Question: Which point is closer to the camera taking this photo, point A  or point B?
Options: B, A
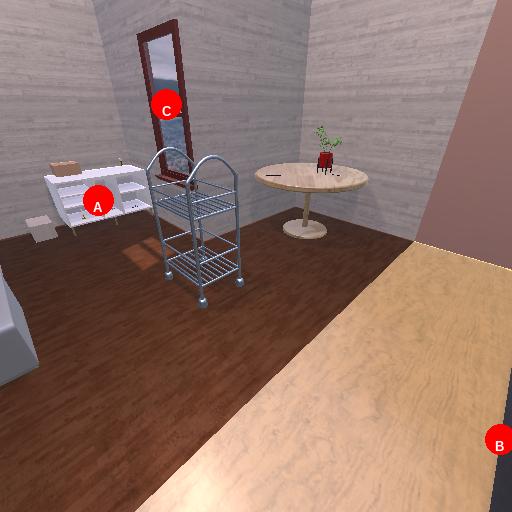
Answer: B